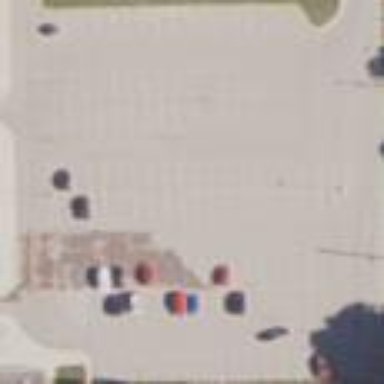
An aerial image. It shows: Parking area with surface.